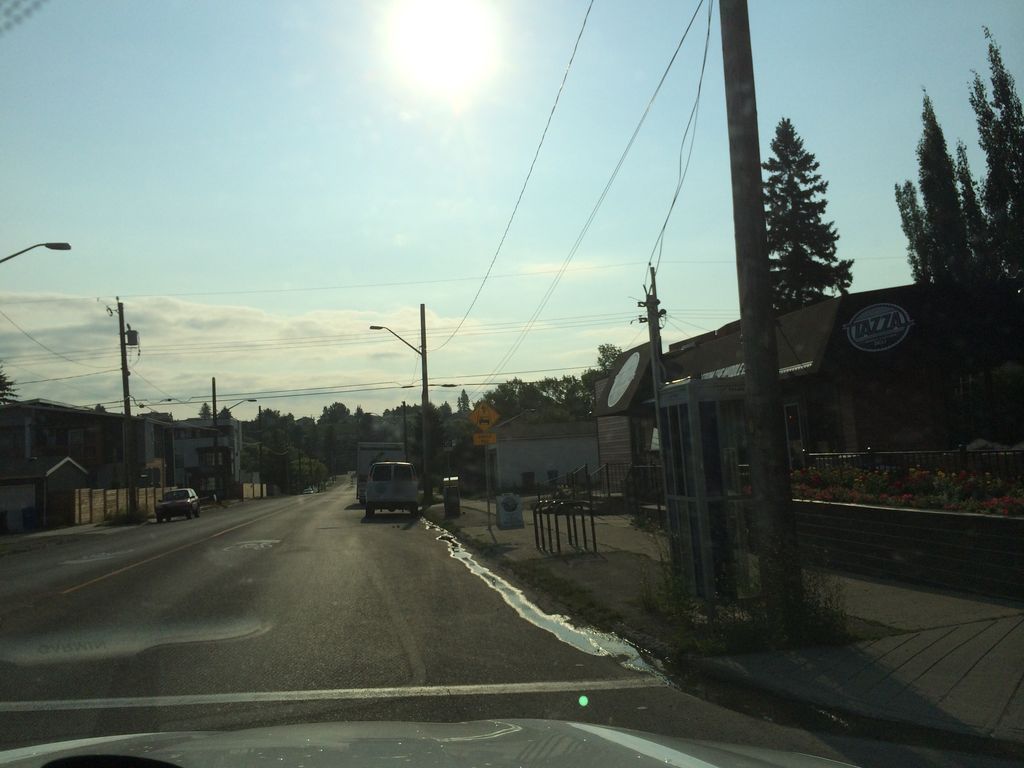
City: calgary